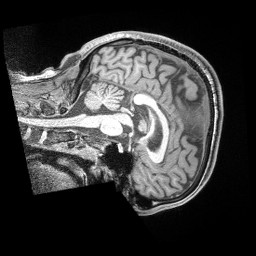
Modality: T1w
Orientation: sagittal
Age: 32
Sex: male
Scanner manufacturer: siemens
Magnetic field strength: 3 T
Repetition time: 2 s
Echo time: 0.00211 s